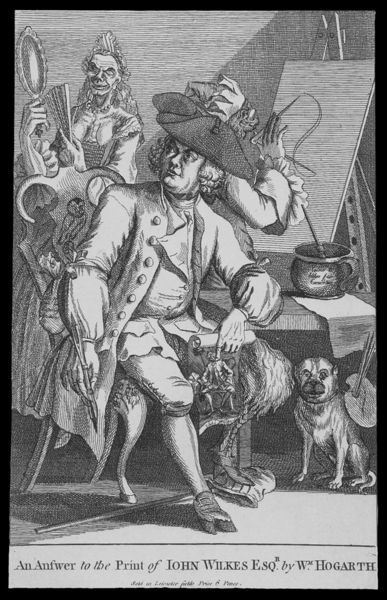
Titel: An Answer to the Print of John Wilkes Esqr. by Wm. Hogarth
Institution: London, British Museum
Schlagwörter: mann, weiß, sitzen, frau, hut, kleid, schwarz, stuhl, tisch, hund, tier, fächer, tod, bild, porträt, spiegel, mantel, sitzend, stock, kanne, krug, huf, topf, schrift, schuhe, farbe, grafik, hat, karikatur, lady, painting, maler, muse, staffelei, mirror, print, knöpfe, vanitas, alter, druck, schraffur, stich, künstler, text, uniform, soldat, hässlich, leinwand, bleistift, dreispitz, malen, palette, pinsel, totenkopf, teufel, man, kupferstich, eule, dog, engraving, william, john, hogarth, wig, pferdefuß, fan, faächer, hind, wilkes, lpffel, spiegelö, carartiure, john wilkes